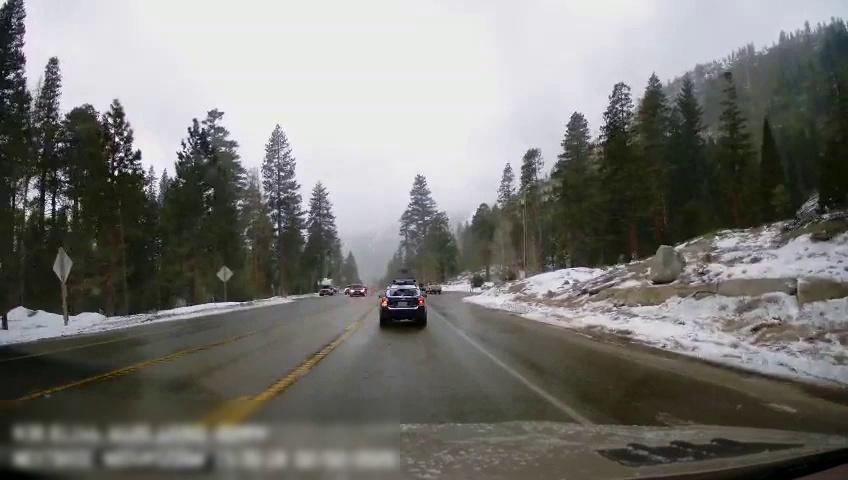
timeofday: Day
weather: Snowy
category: Drivable Space
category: Vehicles | Truck
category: Vehicles | Truck
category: Vehicles | Truck
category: Vehicles | SUV
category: Vehicles | SUV
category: Lanes | Current Lane
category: Lanes | Opposite Lane
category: Lanes | Opposite Lane
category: Lanes | Current Lane